Aerial crown-view tile of a tropical tree (Barro Colorado Island, Panama), acquired 20250915:
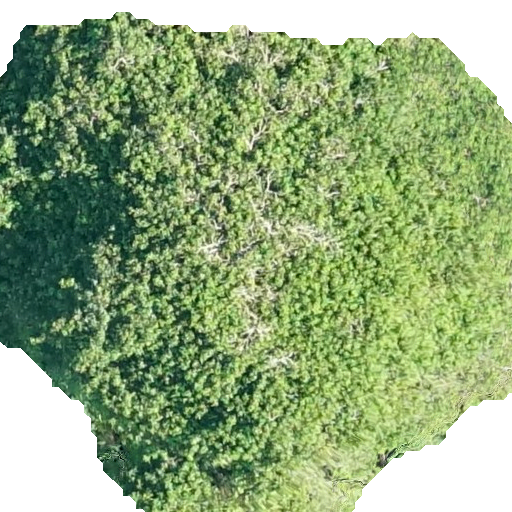
Species: Hura crepitans
GBIF accepted scientific name: Hura crepitans
Crown area: 340.157 m²